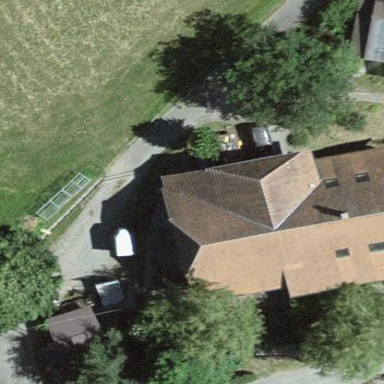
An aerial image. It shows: Farm building.